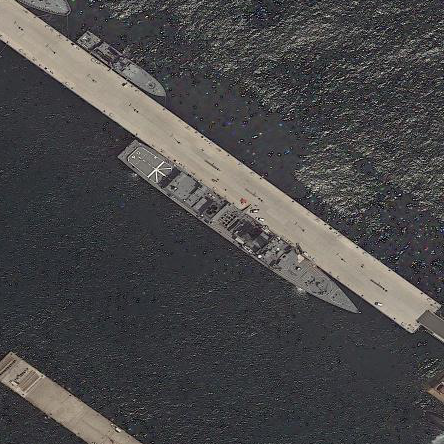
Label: cruiser